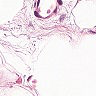
Metastatic tissue present: no